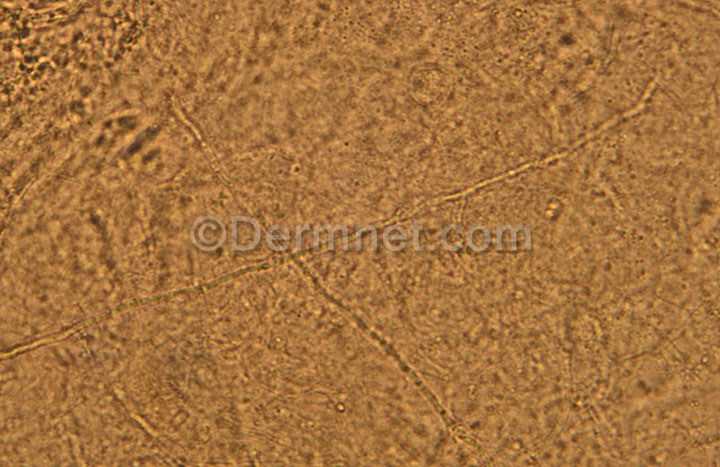
Disease: Tinea Ringworm Candidiasis and other Fungal Infections